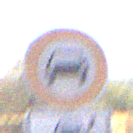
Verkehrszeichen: VerbotKraftwagen
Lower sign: MehrspurigeFahrzeugeFrei11
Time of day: Midday
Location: Outdoor (Nature)
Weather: Clear
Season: NotSpecified
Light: Natural